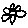
Label: flower